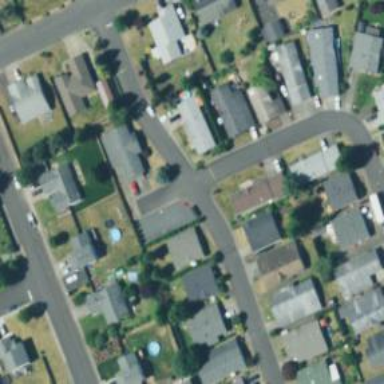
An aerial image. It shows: Residential road with sidewalk on the left.